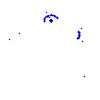
Particle: proton